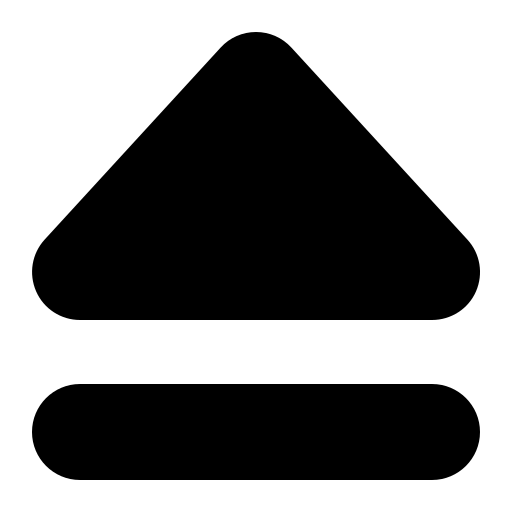
Tags: icon, FontAwesome, fa-icon, solid, eject